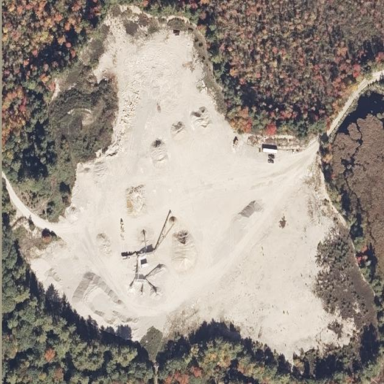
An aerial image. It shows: Excavation area known as quarry.